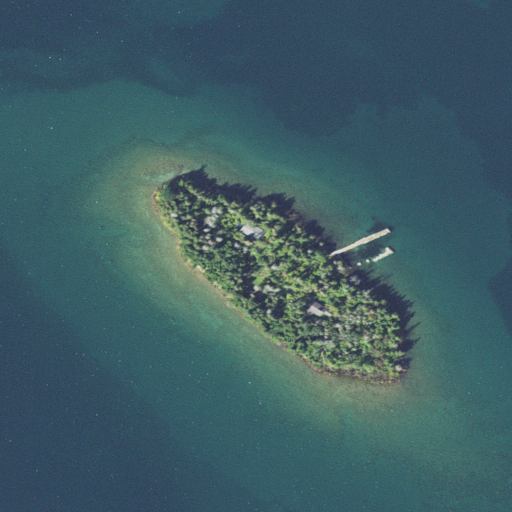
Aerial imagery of island in Michigan named Goat Island containing open water, woody wetlands, mixed forest, herbaceous wetlands, barren land, and evergreen forest